Question: Why isn't this possible to do?
'''
private ObservableList<List<String>> fnlData;
.
.
fnlData.get(i).get(indexC) = null;
'''
It says:

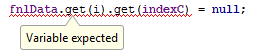
Answer: 'fnlData.get(i).get(indexC)' is the value of a method call. You can't assign anything to the value of a method call.
You can initialize elements of your 'List's with 'set' :
'''
fnlData.get(i).set(indexC,null);
'''
Of course, 'fnlData.get(i)' must be initialized first.
And 'set(indexC,null)' will only work if the List returned by 'fnlData.get(i)' already contains at least 'indexC+1' elements.